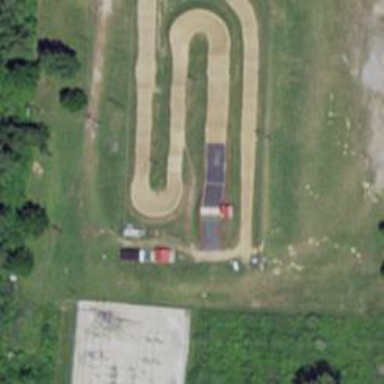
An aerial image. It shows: Karting raceway for sports activities.